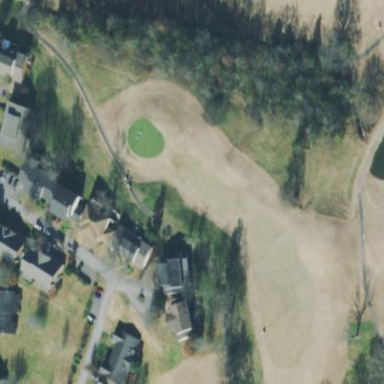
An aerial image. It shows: Golf fairway in the image.